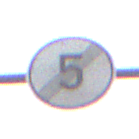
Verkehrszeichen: EndeGeschwindigkeit5
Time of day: Midday
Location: Outdoor (Urban)
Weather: Overcast
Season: NotSpecified
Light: Natural